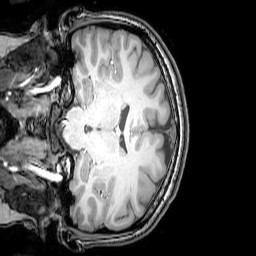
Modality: T1w
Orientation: coronal
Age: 25
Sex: female
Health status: healthy
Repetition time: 0.081 s
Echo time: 0.037 s